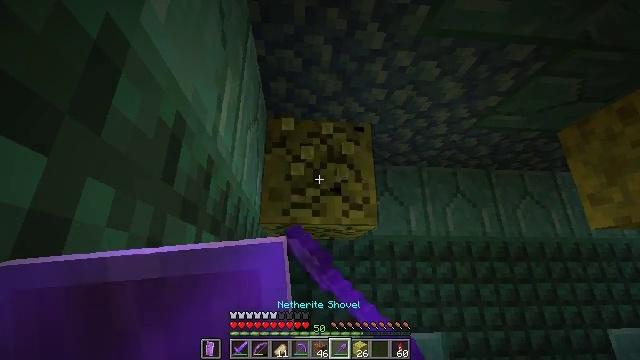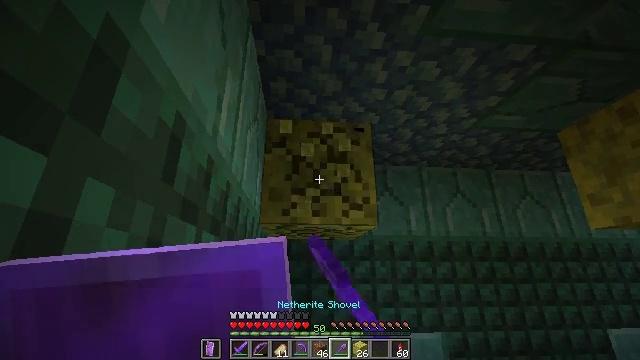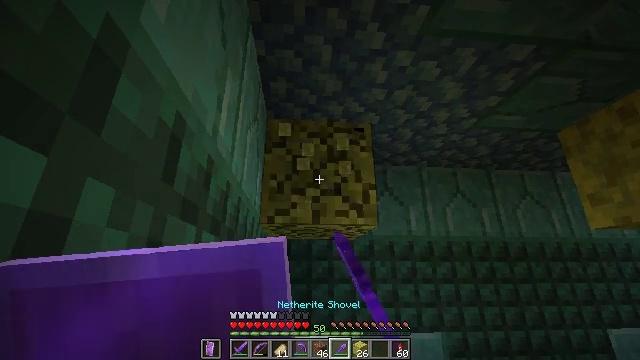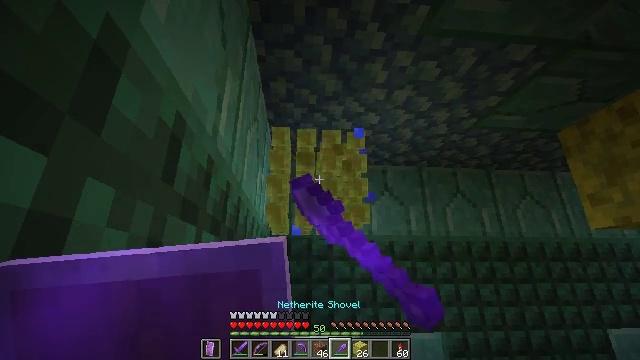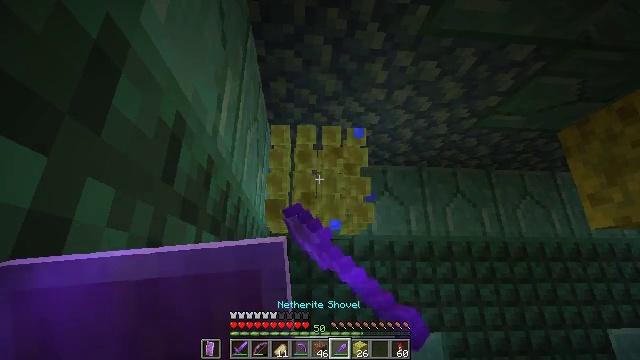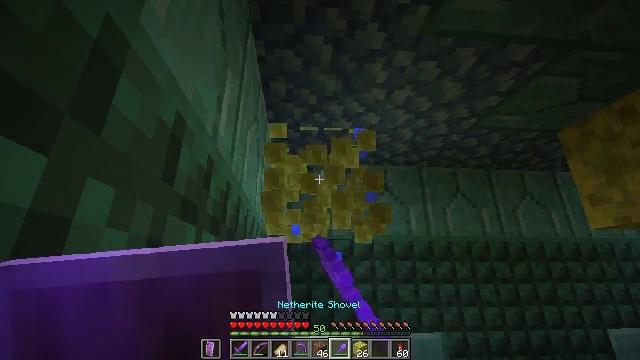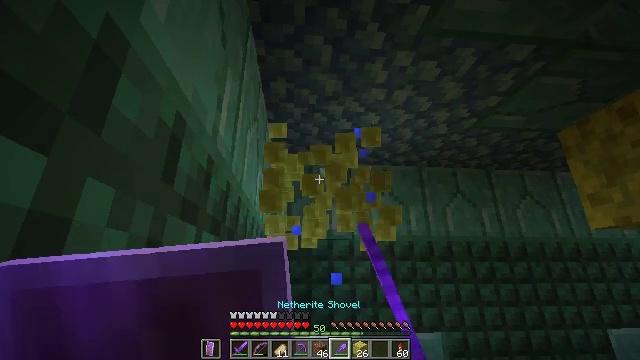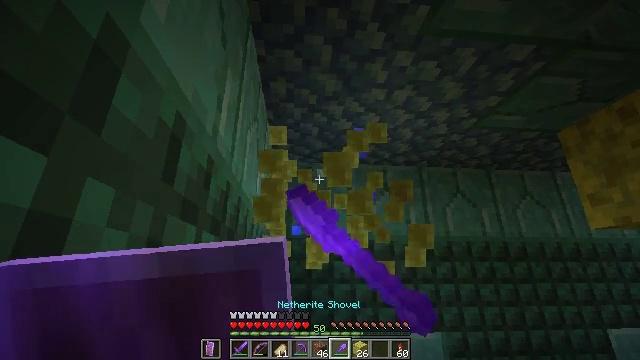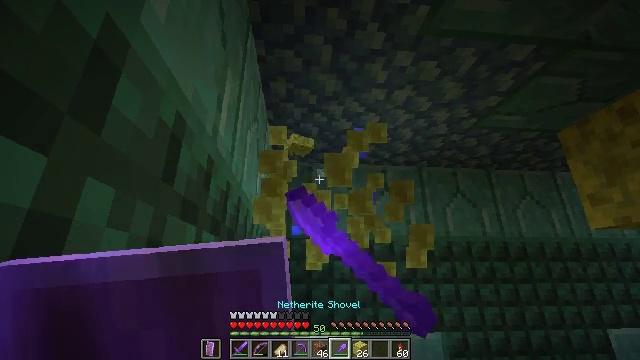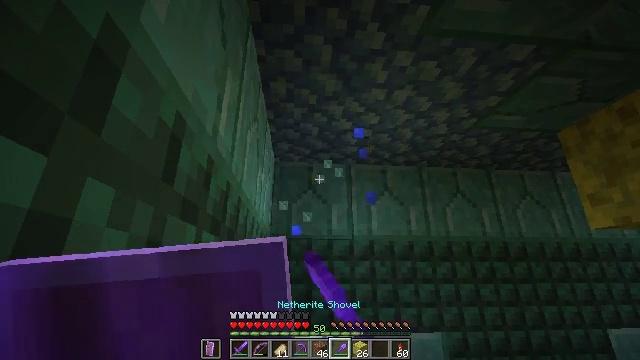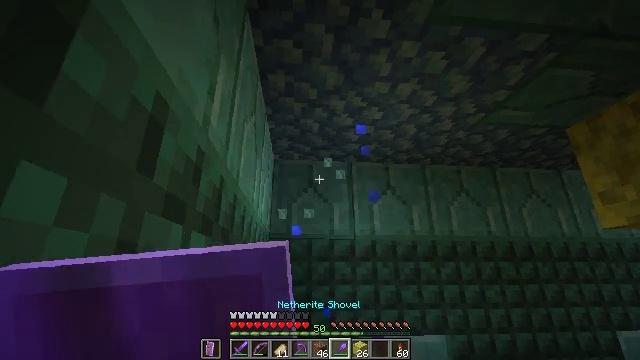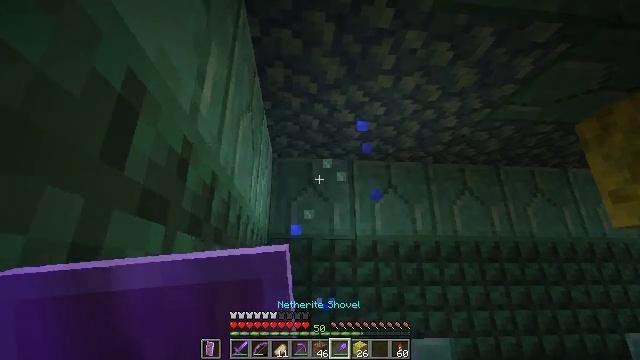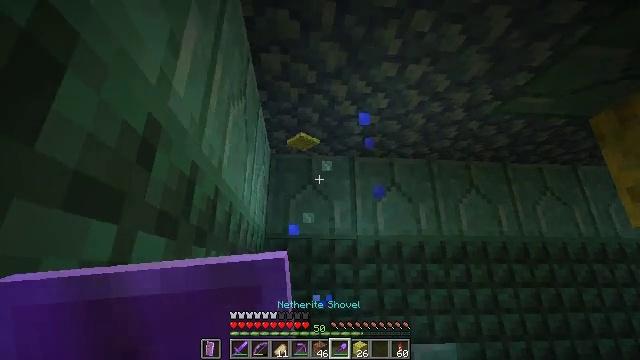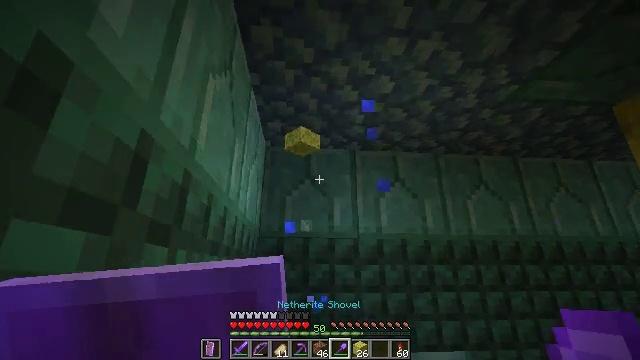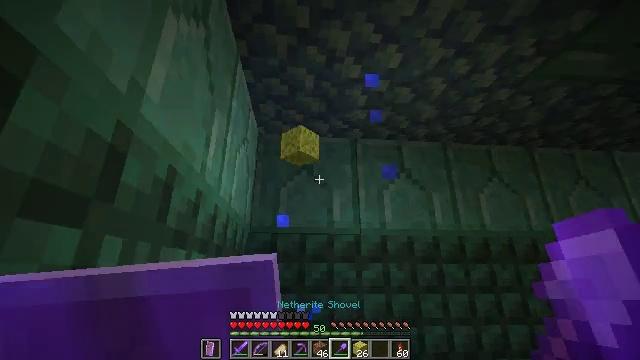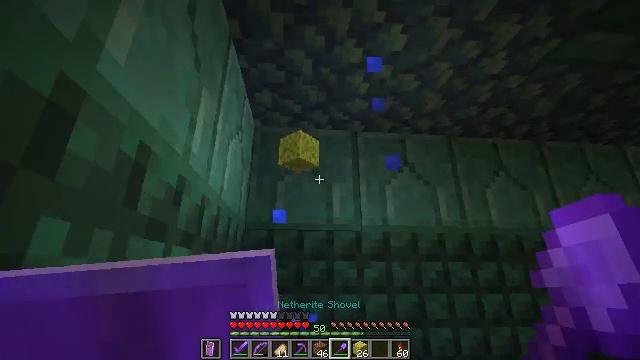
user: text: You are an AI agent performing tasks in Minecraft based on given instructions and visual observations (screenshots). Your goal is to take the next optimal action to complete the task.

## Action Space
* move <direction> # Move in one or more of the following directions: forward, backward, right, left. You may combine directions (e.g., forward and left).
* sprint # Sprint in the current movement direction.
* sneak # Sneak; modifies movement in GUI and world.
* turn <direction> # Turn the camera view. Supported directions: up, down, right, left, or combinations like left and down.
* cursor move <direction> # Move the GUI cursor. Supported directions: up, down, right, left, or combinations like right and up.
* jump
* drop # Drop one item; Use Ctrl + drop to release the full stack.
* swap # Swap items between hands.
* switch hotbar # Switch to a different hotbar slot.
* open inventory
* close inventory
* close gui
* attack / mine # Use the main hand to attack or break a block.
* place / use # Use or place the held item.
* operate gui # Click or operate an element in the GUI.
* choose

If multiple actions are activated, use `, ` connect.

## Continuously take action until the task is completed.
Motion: motion action
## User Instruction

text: Gather a wet sponge from the ocean.
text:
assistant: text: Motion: attack / mine
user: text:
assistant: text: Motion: attack / mine
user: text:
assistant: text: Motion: attack / mine
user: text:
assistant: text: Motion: attack / mine
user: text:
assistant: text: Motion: attack / mine
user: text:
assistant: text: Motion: attack / mine
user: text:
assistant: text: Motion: attack / mine
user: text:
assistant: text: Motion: attack / mine
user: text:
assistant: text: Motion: no_op
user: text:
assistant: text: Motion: move forward
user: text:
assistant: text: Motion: move forward
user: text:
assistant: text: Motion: move forward
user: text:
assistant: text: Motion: move forward
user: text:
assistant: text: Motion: move forward
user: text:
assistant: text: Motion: move forward
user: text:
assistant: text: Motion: no_op
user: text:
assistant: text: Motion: no_op
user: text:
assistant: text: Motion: no_op
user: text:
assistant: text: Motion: no_op
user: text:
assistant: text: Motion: no_op
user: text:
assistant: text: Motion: no_op
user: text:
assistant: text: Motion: turn right and down
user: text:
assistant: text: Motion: turn right and down
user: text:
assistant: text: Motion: turn right and down
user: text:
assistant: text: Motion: turn down
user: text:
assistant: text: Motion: turn down
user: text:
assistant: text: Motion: turn down
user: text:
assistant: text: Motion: no_op
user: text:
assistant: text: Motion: no_op
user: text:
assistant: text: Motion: no_op